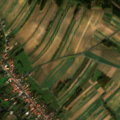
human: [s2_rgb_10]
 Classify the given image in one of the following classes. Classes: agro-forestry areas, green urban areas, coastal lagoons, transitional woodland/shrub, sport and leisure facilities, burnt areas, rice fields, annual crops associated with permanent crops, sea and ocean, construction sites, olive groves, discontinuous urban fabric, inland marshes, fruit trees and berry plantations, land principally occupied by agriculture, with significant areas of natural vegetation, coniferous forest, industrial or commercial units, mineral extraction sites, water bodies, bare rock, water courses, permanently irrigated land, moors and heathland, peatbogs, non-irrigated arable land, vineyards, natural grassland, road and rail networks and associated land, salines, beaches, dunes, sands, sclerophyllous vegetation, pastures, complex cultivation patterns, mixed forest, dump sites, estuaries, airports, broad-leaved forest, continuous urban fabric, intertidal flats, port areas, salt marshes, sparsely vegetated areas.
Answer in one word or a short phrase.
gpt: discontinuous urban fabric, non-irrigated arable land, coniferous forest, mixed forest